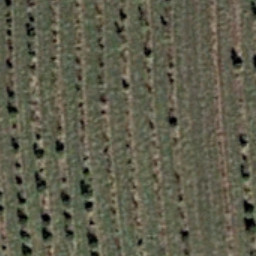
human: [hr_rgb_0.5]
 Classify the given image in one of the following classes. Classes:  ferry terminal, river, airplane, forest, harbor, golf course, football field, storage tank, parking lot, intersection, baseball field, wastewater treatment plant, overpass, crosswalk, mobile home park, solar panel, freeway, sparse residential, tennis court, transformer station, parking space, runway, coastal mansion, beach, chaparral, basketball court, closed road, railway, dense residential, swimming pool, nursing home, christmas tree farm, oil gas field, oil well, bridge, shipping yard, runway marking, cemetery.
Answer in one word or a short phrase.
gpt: christmas tree farm